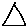
Label: triangle